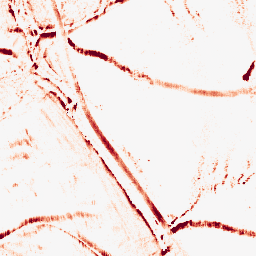
Category: morphological
Decomposition family: morphological_rect
Decomposition parameters: operation: opening
width: 5
height: 10
Upsampling method: sinc_hamming
Upsampling parameters: scale: 2
kernel_size: 16
Upsampling scale: 2